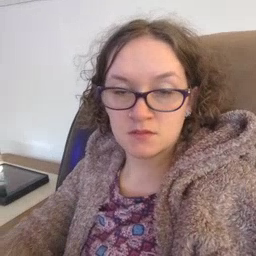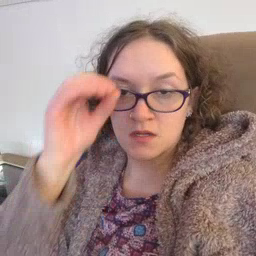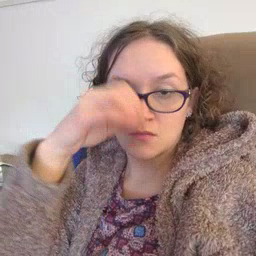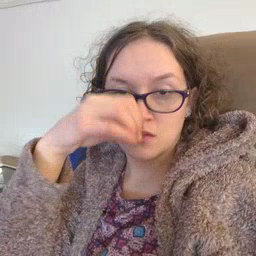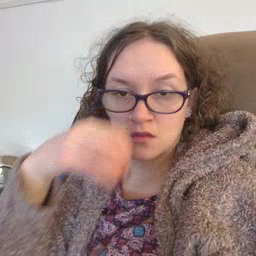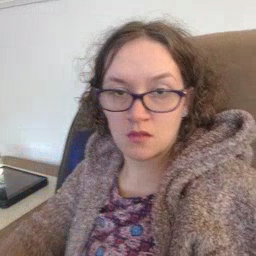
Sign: owl